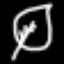
Label: leaf